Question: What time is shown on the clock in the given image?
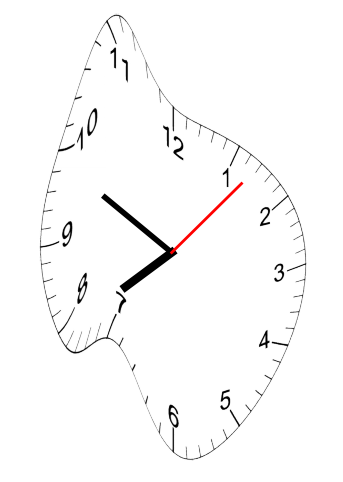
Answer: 07:49:07